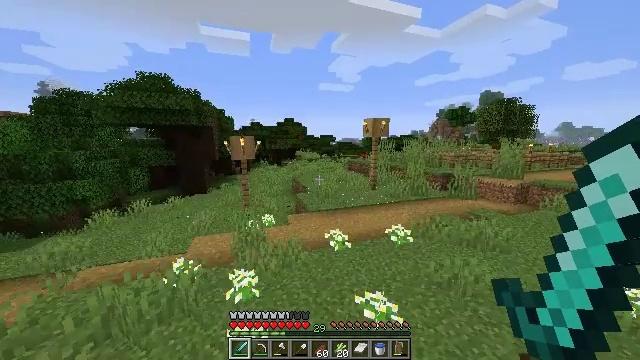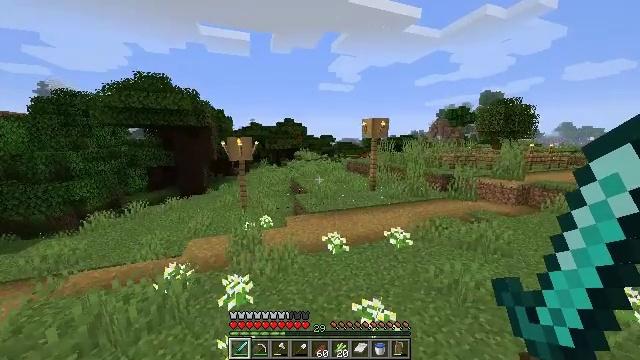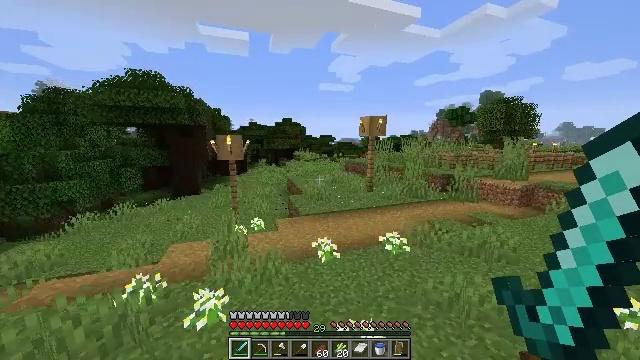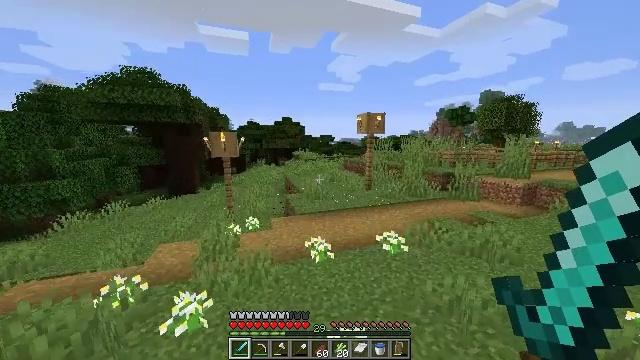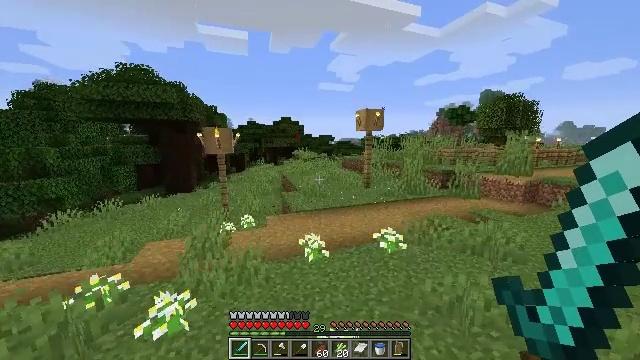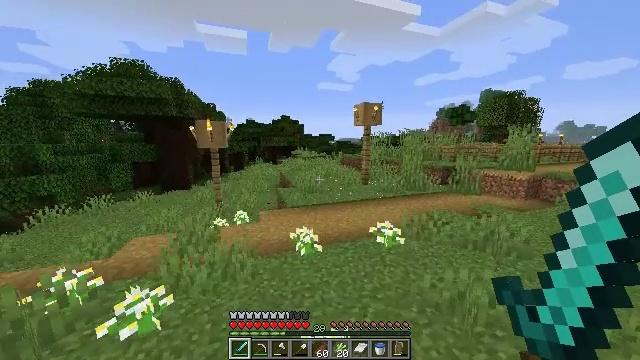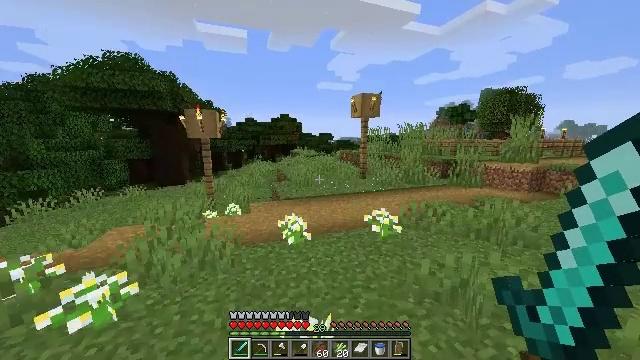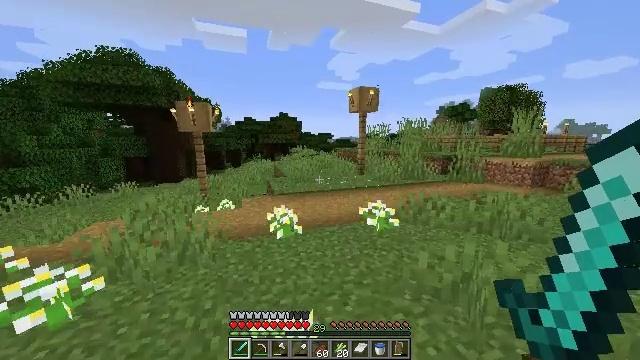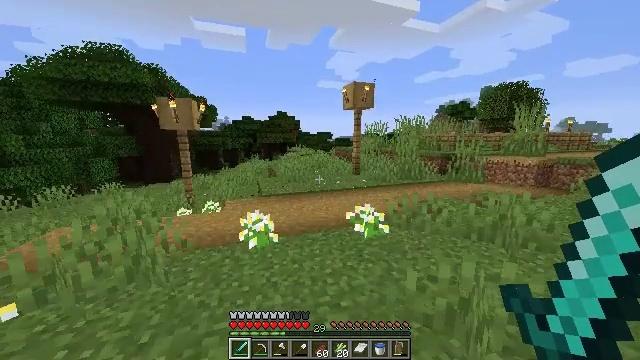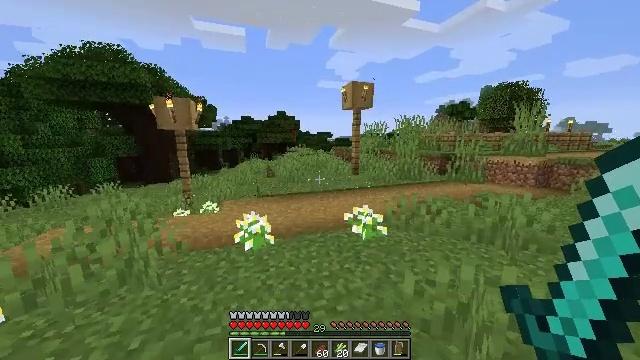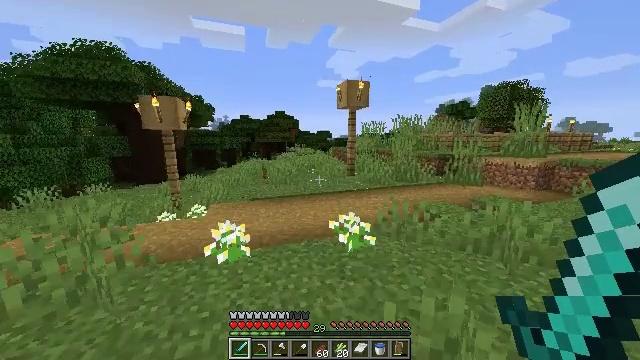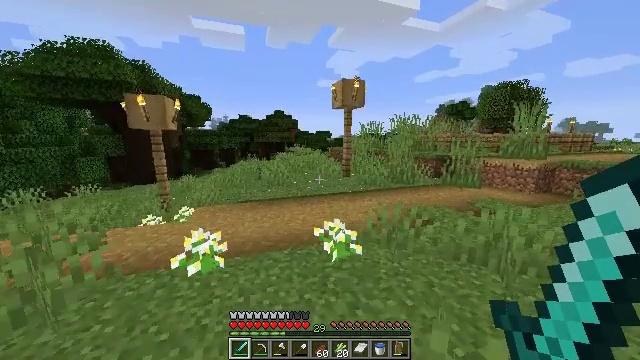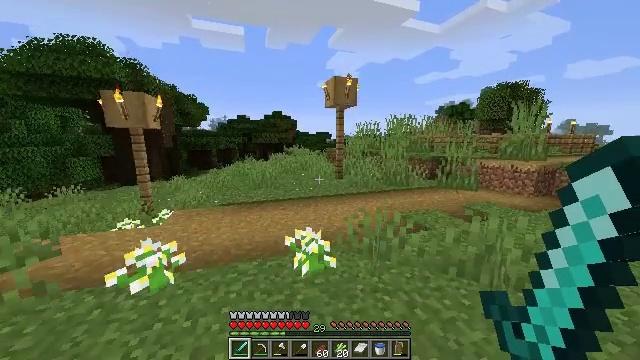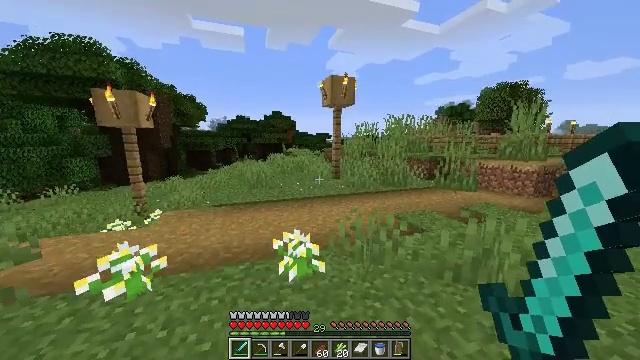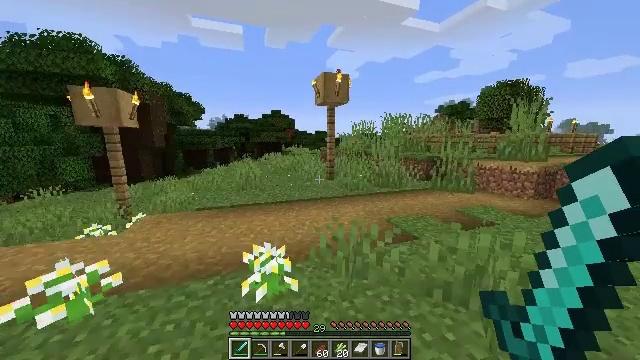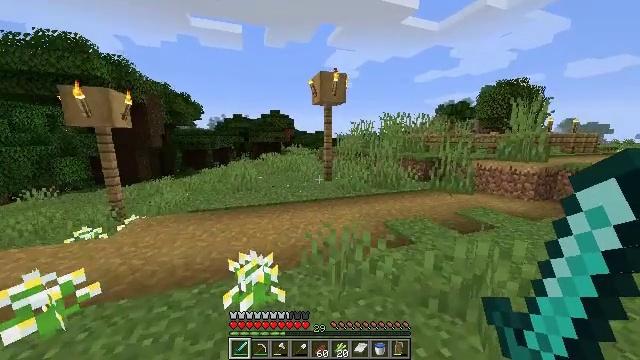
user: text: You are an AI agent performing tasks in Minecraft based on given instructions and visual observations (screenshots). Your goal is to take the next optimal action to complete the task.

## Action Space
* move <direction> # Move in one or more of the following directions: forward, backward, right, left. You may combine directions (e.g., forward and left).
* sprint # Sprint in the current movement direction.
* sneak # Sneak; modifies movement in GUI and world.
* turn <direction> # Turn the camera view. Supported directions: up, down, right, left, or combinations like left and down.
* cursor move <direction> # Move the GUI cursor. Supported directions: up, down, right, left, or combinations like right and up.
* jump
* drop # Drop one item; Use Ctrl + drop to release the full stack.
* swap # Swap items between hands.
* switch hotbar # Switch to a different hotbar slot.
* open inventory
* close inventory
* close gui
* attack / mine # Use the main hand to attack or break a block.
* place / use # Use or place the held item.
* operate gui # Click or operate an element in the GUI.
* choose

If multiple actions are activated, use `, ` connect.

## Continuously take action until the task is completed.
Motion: motion action
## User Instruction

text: Pick up the cornflower in the field.
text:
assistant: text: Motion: move forward and move right, sprint
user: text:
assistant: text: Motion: move forward and move right, sprint
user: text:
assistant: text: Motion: move forward and move right, sprint
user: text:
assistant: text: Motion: move forward and move right, sprint
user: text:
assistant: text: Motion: move forward and move right, sprint
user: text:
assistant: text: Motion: move forward and move right, sprint
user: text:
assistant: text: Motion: move forward and move right, sprint
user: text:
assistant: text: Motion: move forward and move right, sprint
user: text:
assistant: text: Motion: move forward and move right, sprint
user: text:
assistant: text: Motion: move forward and move right, sprint
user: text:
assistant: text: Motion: move forward and move right, sprint
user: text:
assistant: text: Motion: move forward and move right, sprint
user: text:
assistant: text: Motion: move forward and move right, sprint
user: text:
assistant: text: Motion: move forward and move right, sprint
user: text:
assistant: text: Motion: move forward and move right
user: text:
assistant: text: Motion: move forward and move right
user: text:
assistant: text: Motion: move forward and move right
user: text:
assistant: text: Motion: move forward and move right
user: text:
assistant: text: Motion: move forward and move right, sprint
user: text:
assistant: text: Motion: move forward and move right, sprint
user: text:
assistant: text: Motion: move forward and move right, sprint
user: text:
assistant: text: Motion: move forward and move right, sprint
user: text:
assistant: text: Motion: move forward and move right, sprint
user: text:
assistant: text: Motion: move forward and move right, sprint
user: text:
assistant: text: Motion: move forward and move right, sprint
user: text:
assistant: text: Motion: move forward and move right, sprint
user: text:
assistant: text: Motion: move forward and move right, sprint
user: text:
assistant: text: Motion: move forward and move right, sprint
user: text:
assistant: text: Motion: move forward and move right, sprint
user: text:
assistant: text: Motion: move forward and move right, sprint